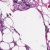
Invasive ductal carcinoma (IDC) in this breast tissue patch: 0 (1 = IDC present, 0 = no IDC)